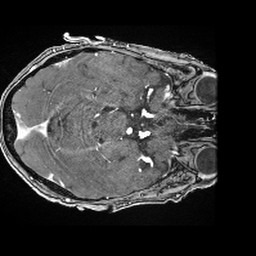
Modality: angio
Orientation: axial
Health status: ill
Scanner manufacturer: siemens
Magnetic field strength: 3 T
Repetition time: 0.022 s
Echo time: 0.0036 s